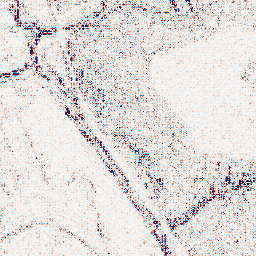
Category: wavelet
Decomposition family: wavelet_reverse_biorthogonal
Decomposition parameters: wavelet: rbio2.4
level: 1
Upsampling method: cubic_mitchell
Upsampling parameters: scale: 2
Upsampling scale: 2